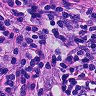
Metastatic tissue present: no